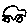
Label: car